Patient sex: F
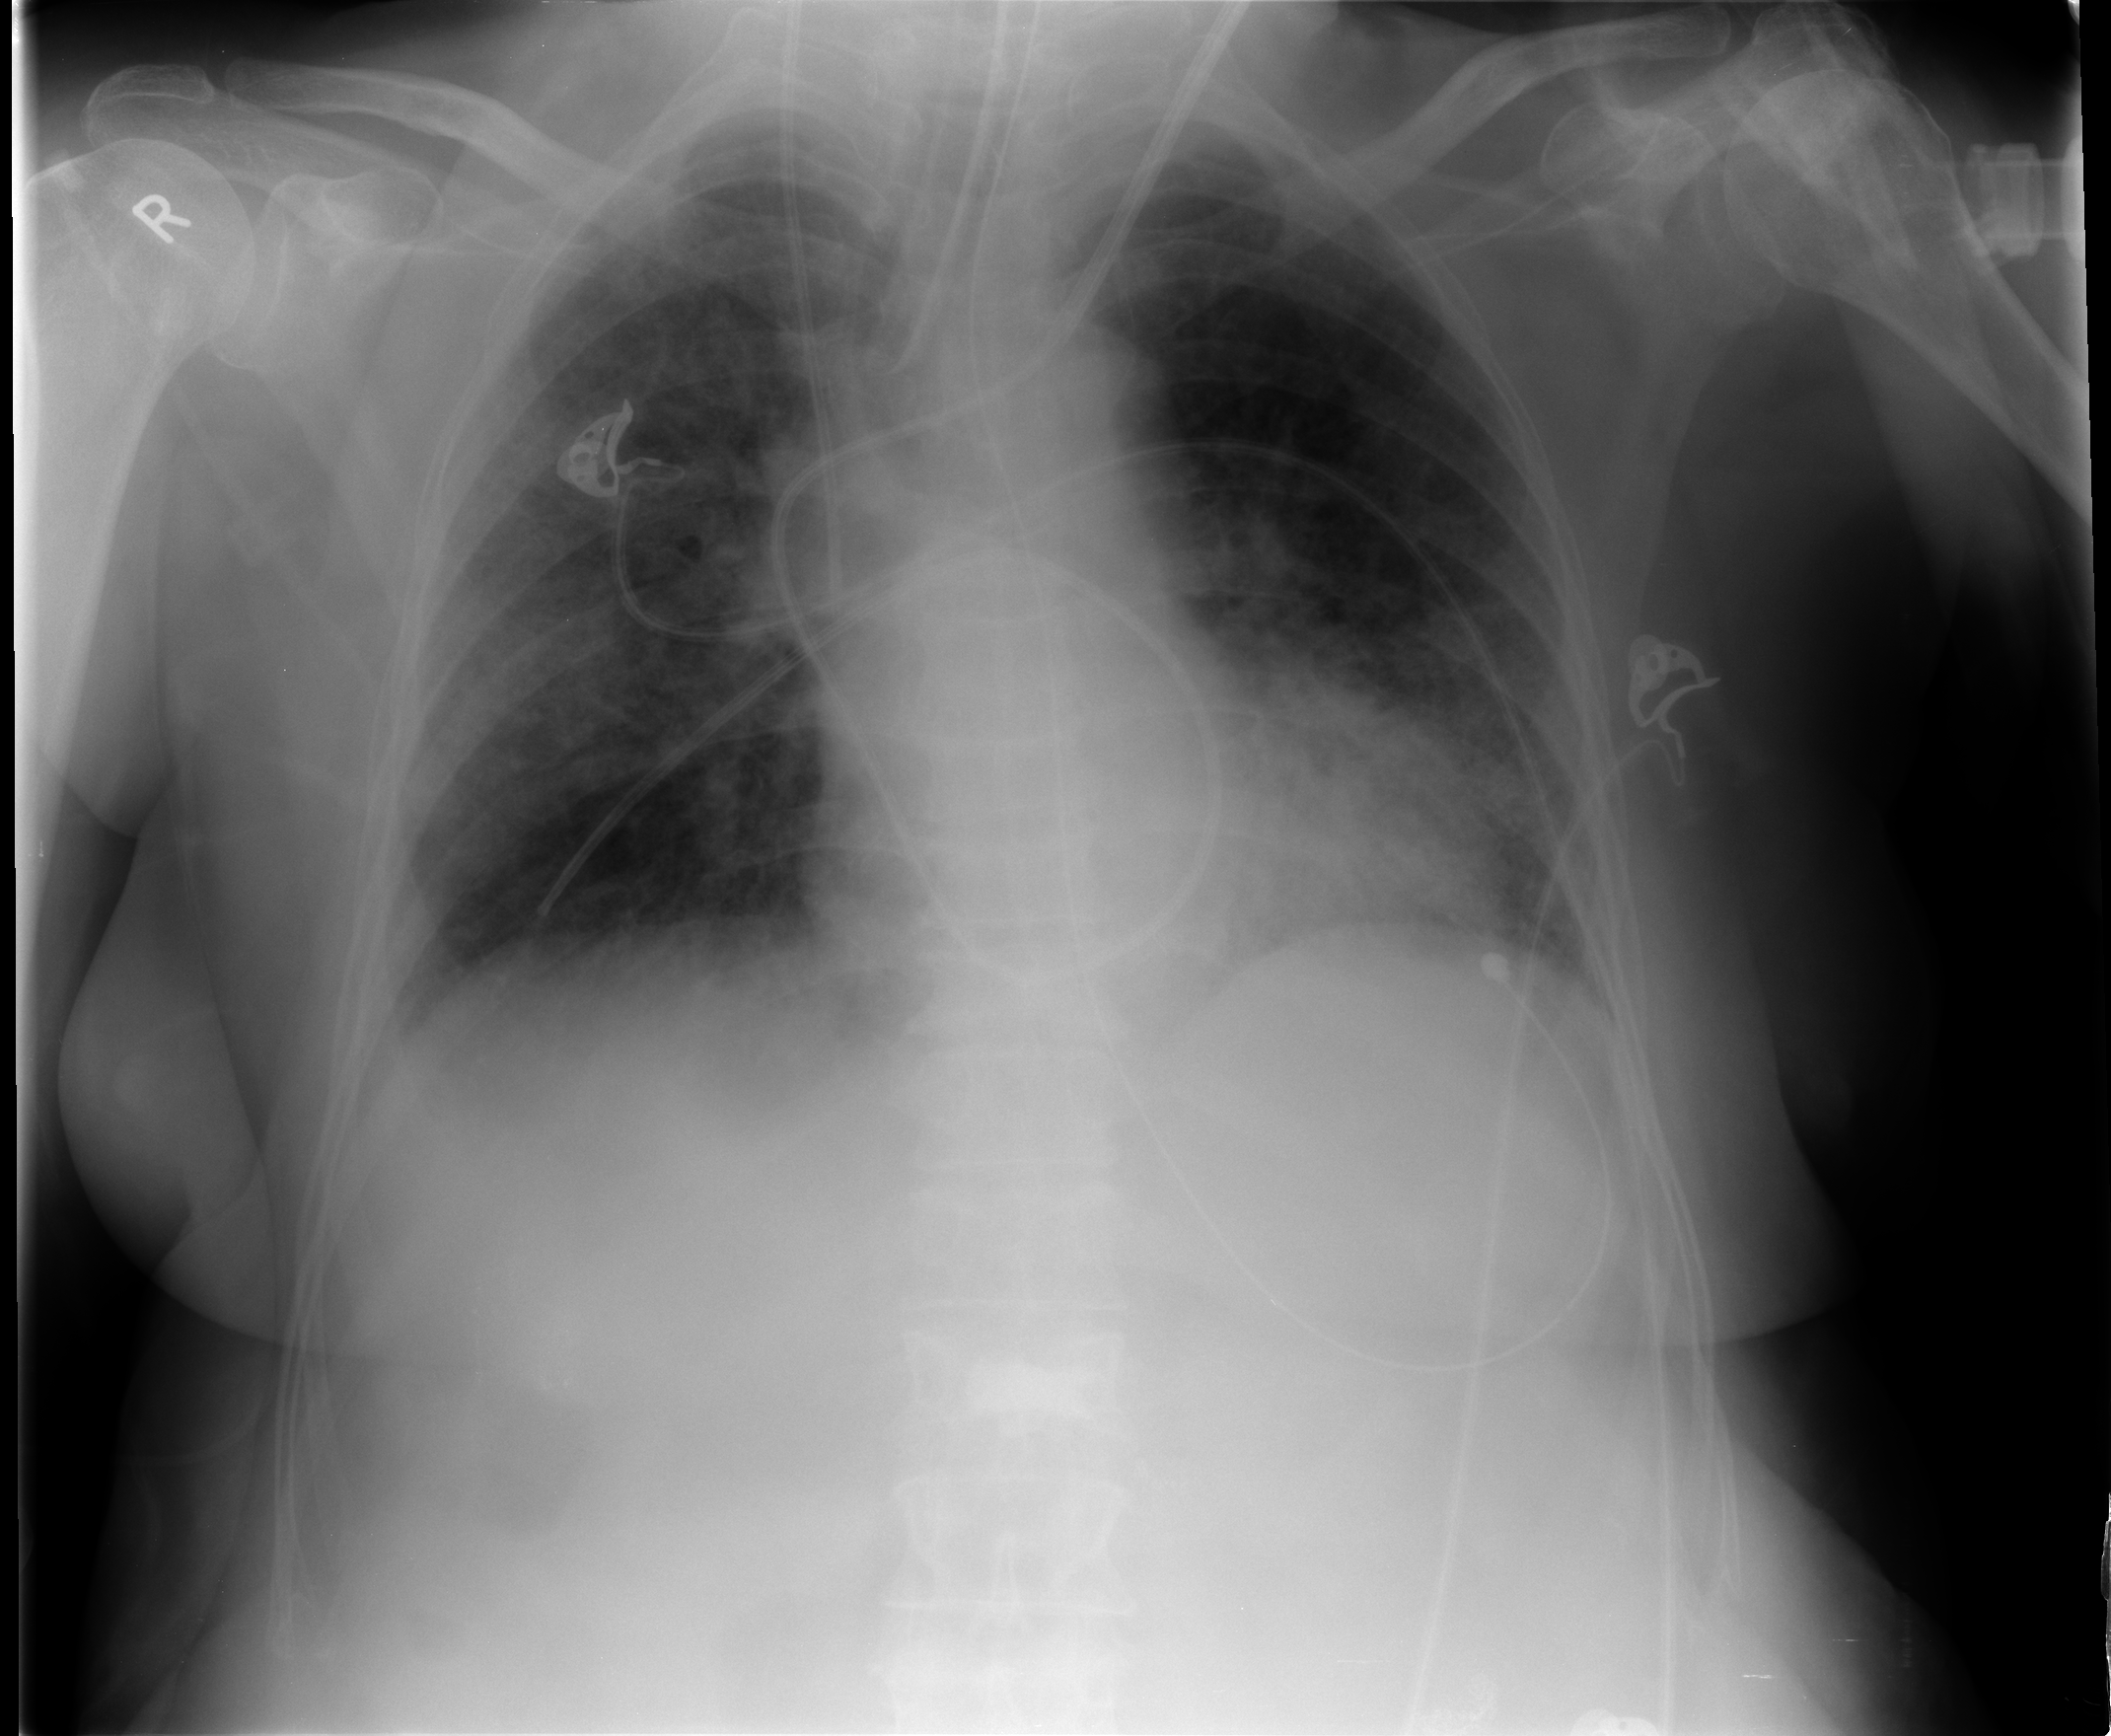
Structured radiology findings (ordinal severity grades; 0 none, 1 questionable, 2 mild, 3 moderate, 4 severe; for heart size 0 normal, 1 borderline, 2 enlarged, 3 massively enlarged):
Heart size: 2
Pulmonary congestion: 2
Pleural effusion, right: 1
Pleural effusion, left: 1
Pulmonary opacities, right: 3
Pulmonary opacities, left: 3
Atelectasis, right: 2
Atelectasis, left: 3